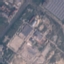
Land use / land cover: Industrial